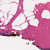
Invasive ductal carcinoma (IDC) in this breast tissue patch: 0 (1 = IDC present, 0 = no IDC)